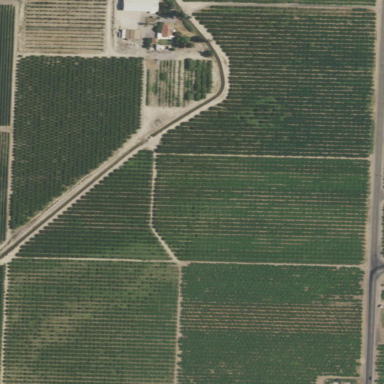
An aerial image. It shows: Orchard.